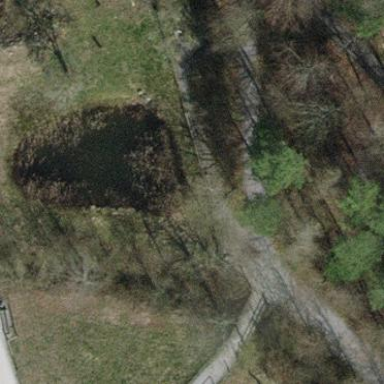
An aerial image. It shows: Pond surrounded by natural water.